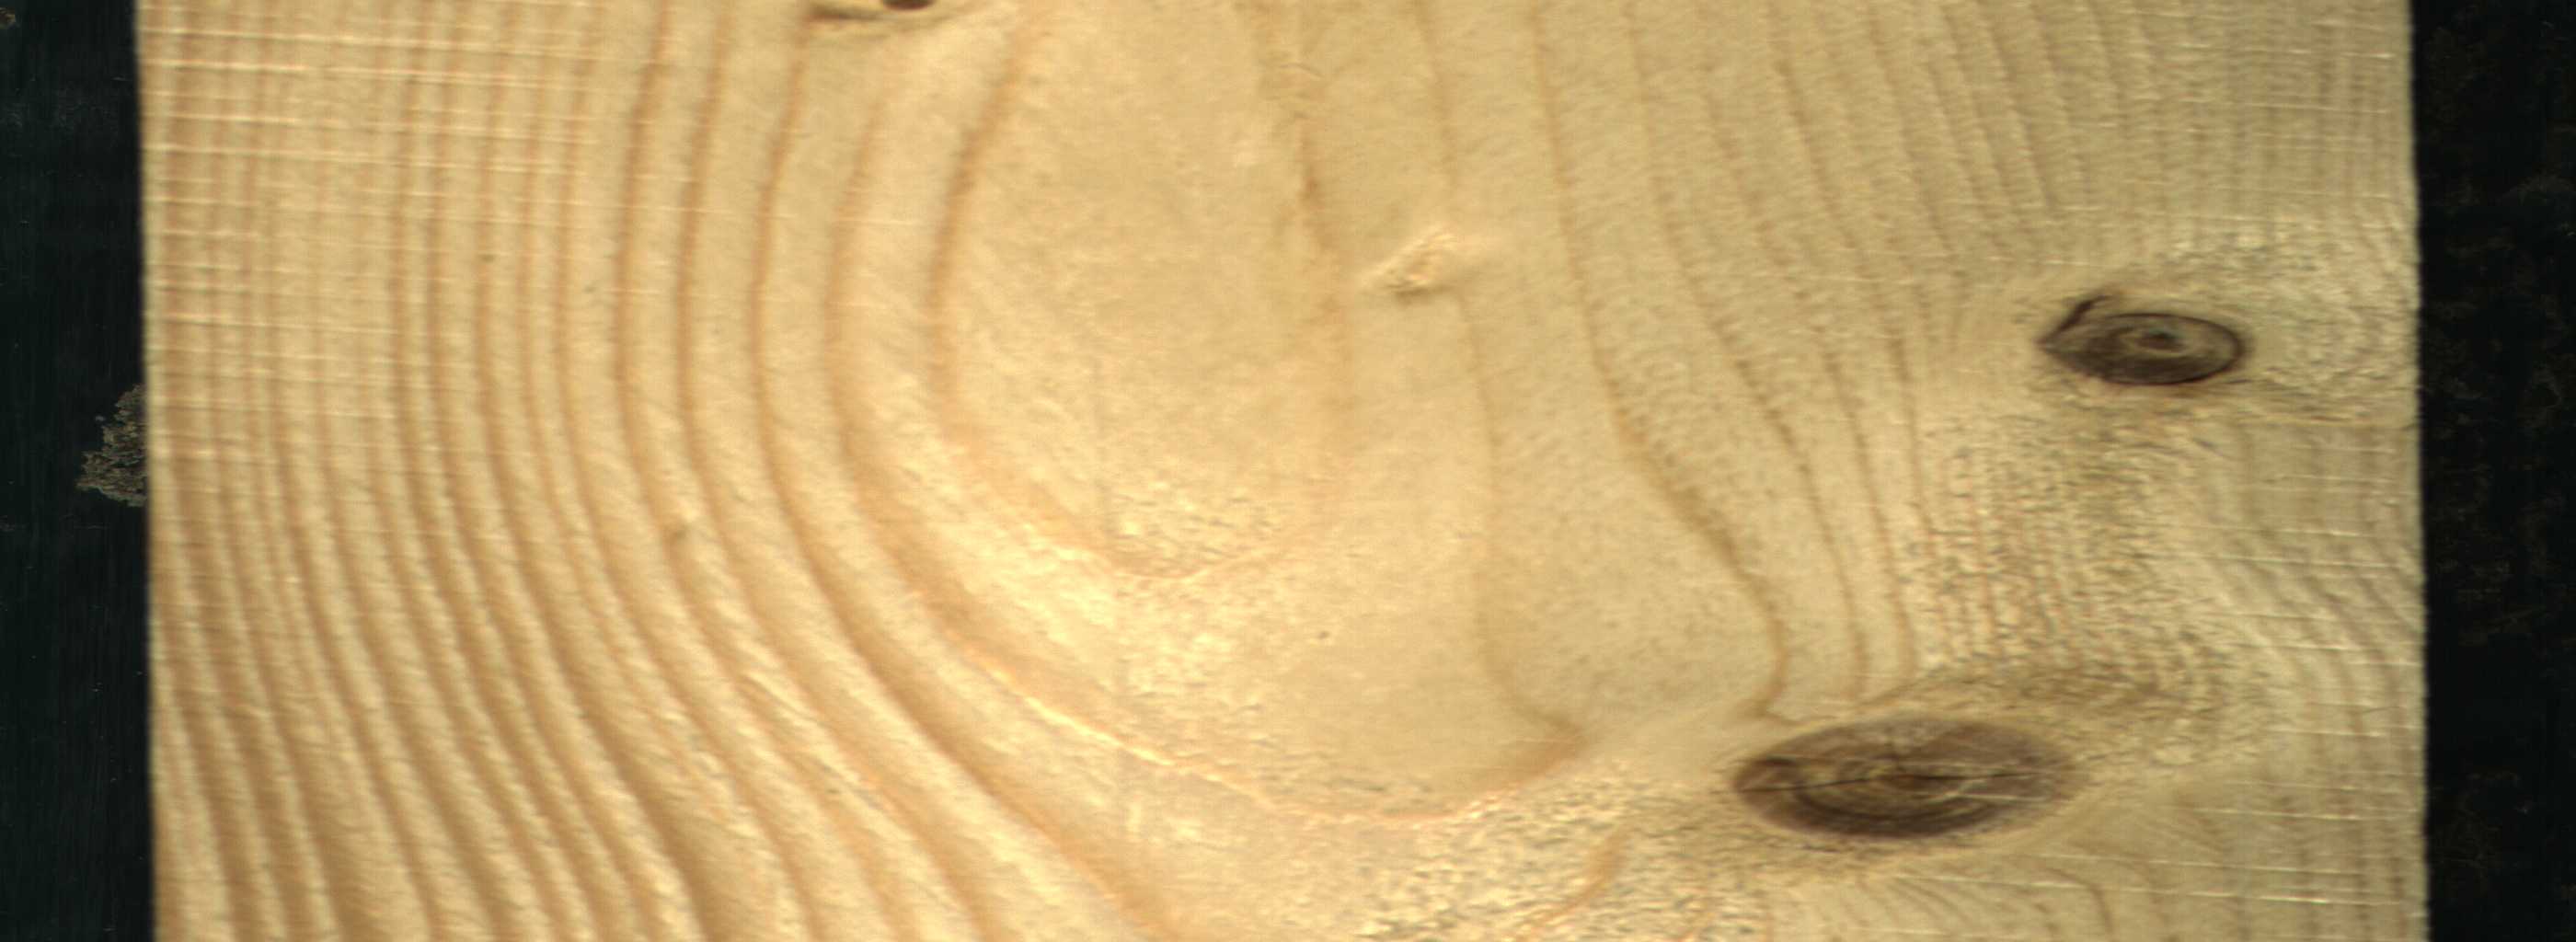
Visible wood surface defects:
knot_with_crack
Dead_Knot
Live_Knot